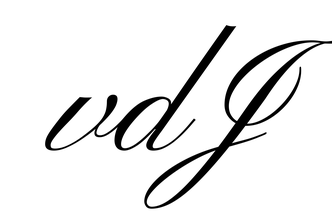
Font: PinyonScript-Regular